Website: crate-barrel
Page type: address-validator
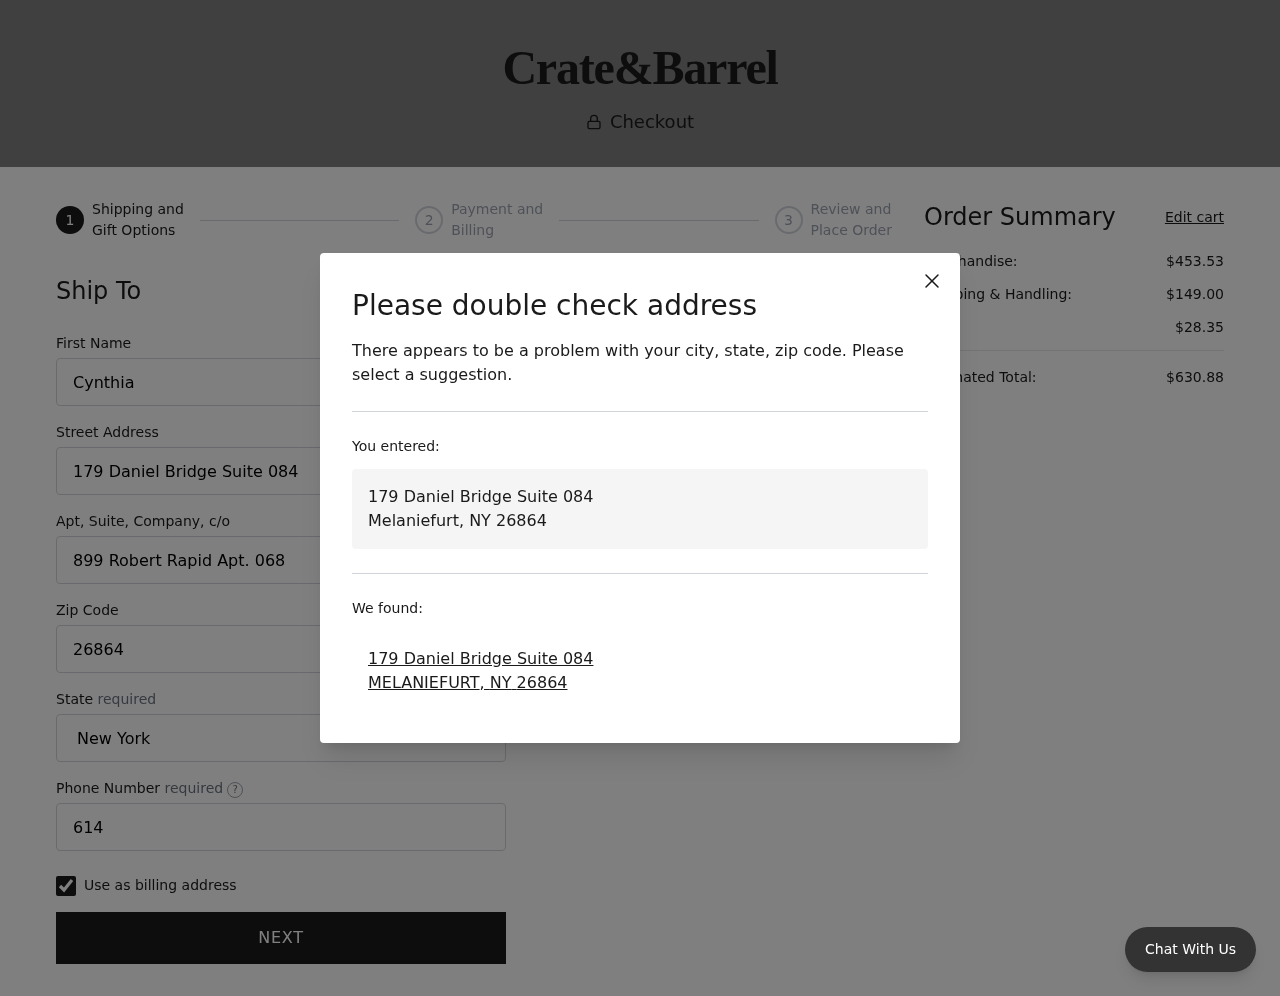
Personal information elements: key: PII_CITY
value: Melaniefurt
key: PII_CITY
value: MELANIEFURT
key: PII_FIRSTNAME
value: Cynthia
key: PII_PHONE
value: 6142057120
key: PII_POSTCODE
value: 26864
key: PII_STATE
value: New York
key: PII_STATE_ABBR
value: NY
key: PII_STREET
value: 179 Daniel Bridge Suite 084
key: PII_STREET2
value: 899 Robert Rapid Apt. 068
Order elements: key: ORDER_SUBTOTAL
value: $453.53
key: ORDER_SHIPPING_COST
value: $149.00
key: ORDER_TAX
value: $28.35
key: ORDER_TOTAL
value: $630.88